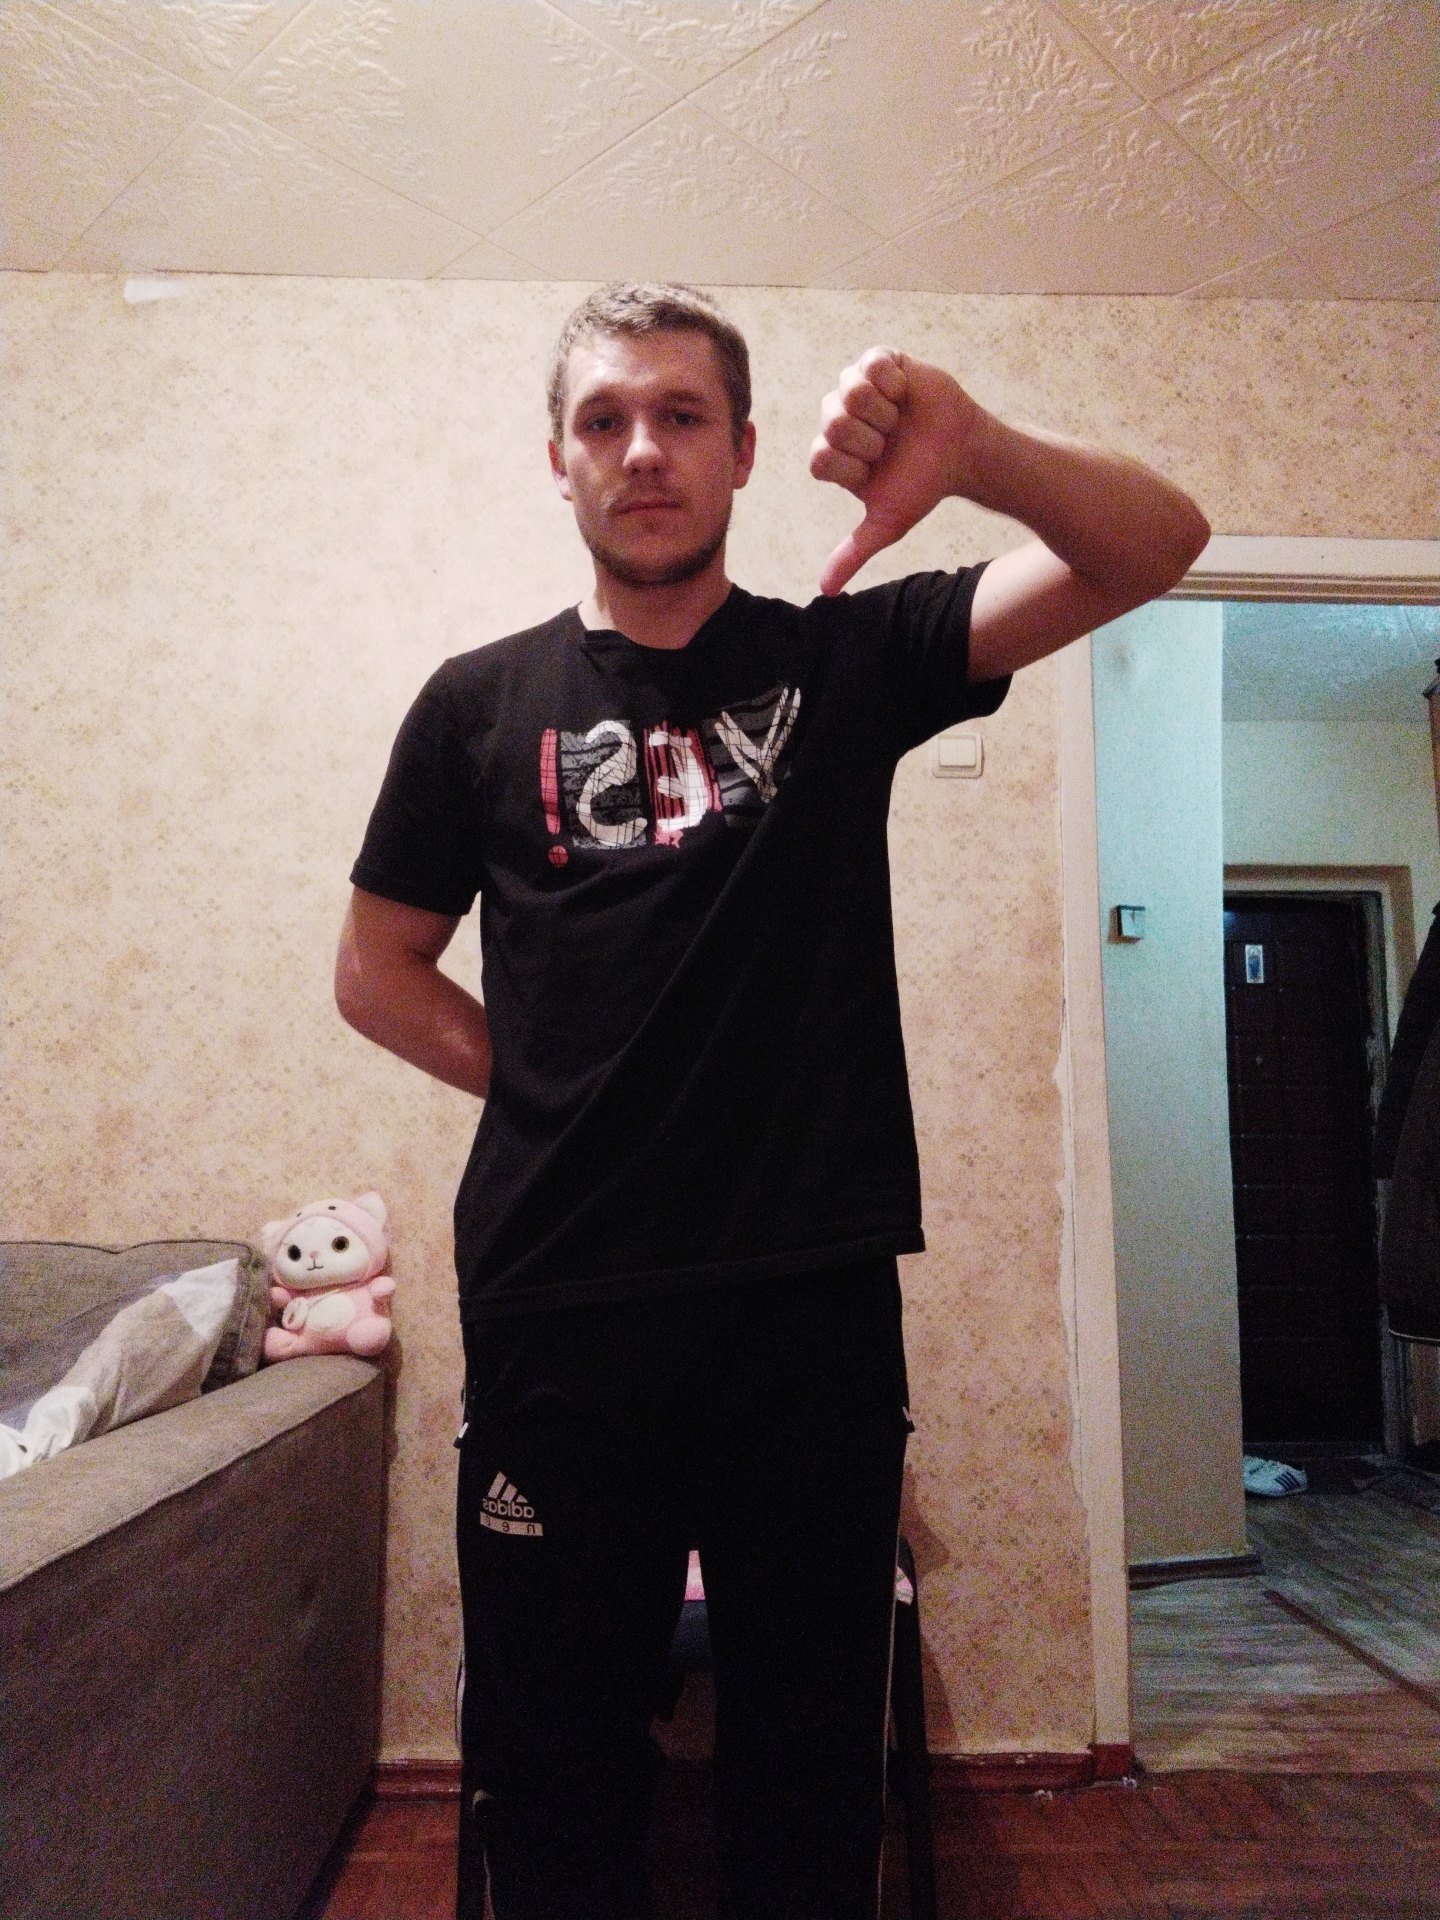
Label: noise